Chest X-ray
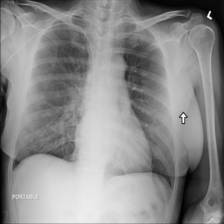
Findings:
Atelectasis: negative
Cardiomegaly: negative
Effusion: negative
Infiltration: negative
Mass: negative
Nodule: negative
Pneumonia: negative
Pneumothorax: negative
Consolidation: negative
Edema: negative
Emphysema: negative
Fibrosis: negative
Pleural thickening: negative
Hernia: negative